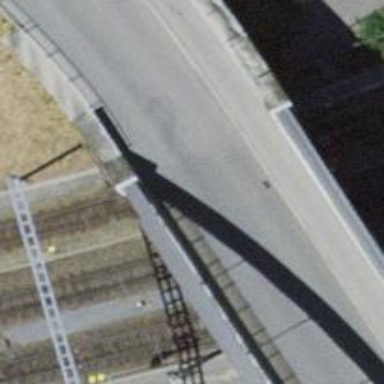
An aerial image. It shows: Railway switch.